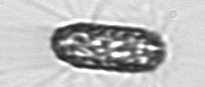
Label: Corethron_hystrix